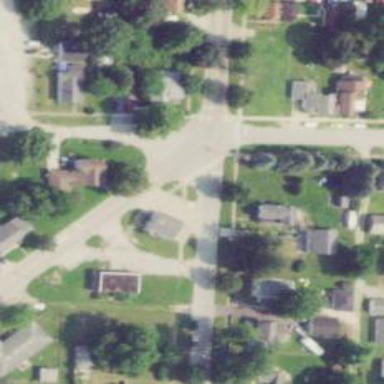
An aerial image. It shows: Road with stop sign.